Interaction volume radius: 5 \u00c5
Interaction volume height: 25 \u00c5
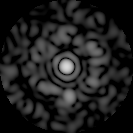
Disorder parameter: 0.8178